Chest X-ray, PA view. Patient: 25 years old, sex F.
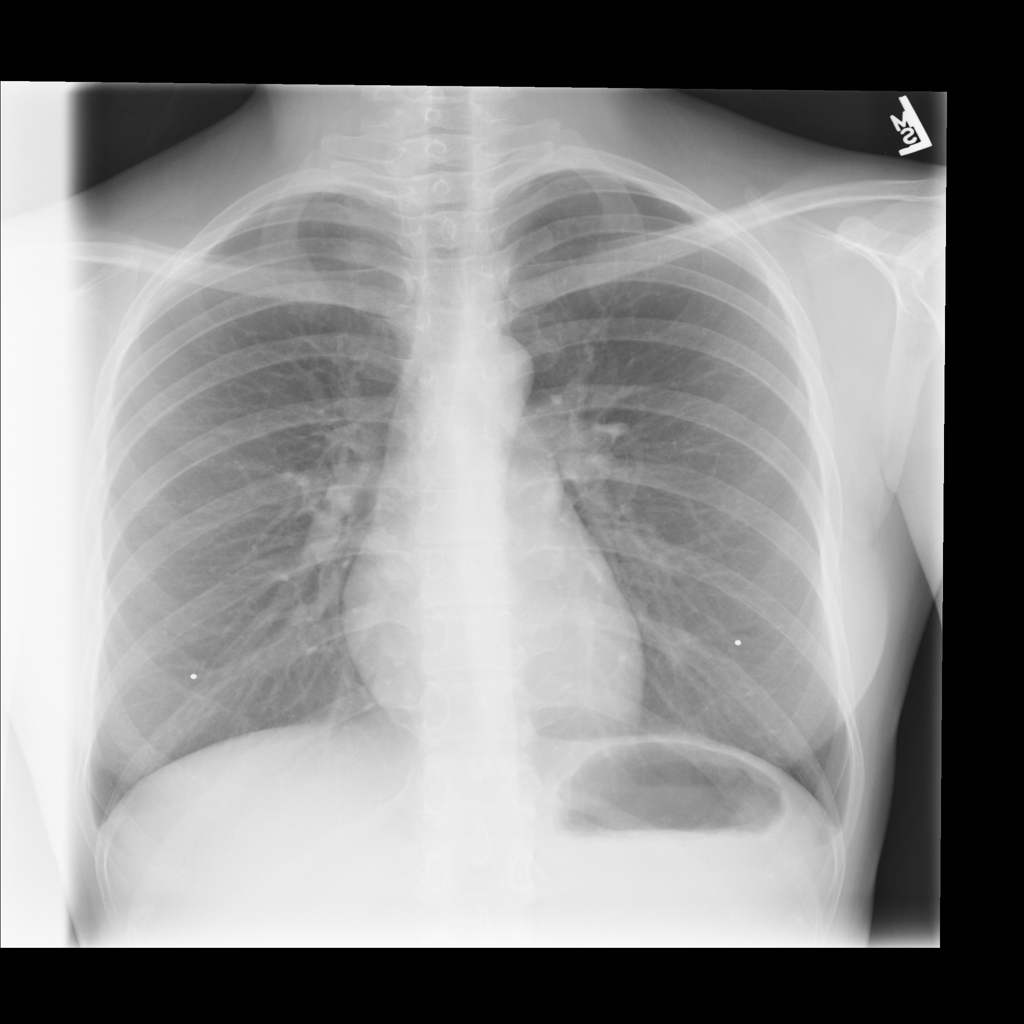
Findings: No Finding